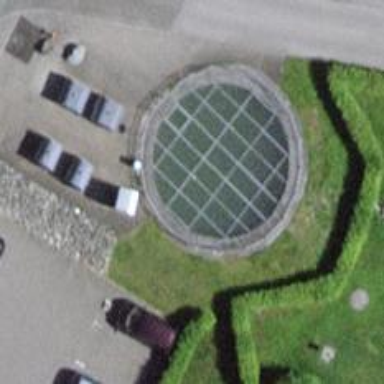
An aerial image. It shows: Emergency water tank.